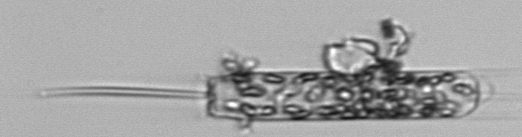
Label: Ditylum_brightwellii